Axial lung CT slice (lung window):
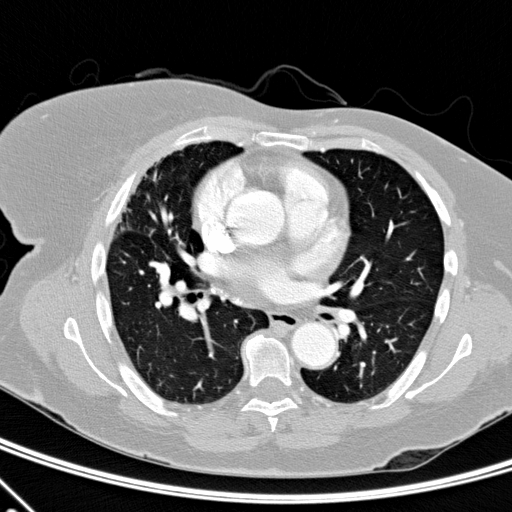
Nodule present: no